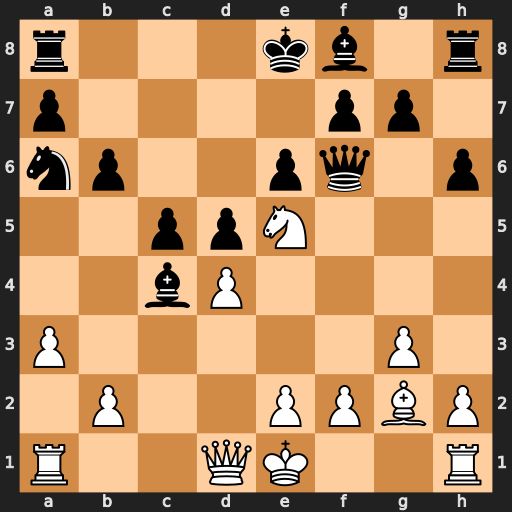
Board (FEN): r3kb1r/p4pp1/np2pq1p/2ppN3/2bP4/P5P1/1P2PPBP/R2QK2R
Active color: w
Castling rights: KQkq
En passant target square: -
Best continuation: Qa4+ b5 Qxa6